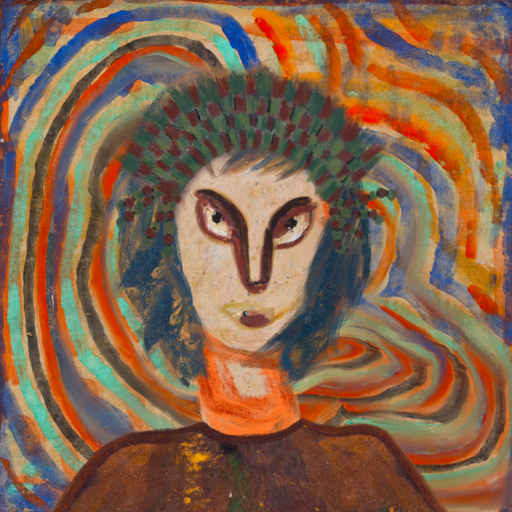
Background: Sisters, Head And Neck Front: Rupkatha, Face Front: After_Raid, Bust: Comrade, Hair Front: InTheSun, Head Accessory: After_Raid_Crown, Second Necklace: Blank, Necklace: Blank, Baby: Blank